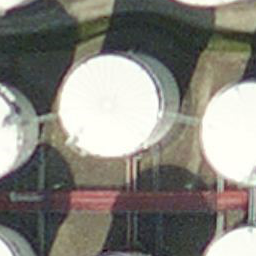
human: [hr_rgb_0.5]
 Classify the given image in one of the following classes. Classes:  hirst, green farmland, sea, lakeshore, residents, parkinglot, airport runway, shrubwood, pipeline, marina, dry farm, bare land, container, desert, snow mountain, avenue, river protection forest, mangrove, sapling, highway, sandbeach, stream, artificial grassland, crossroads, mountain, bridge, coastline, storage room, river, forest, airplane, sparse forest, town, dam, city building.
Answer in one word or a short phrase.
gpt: storage room